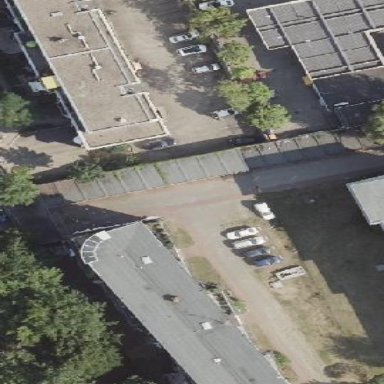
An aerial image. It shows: Group of garages.